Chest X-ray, AP view. Patient: 60 years old, sex M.
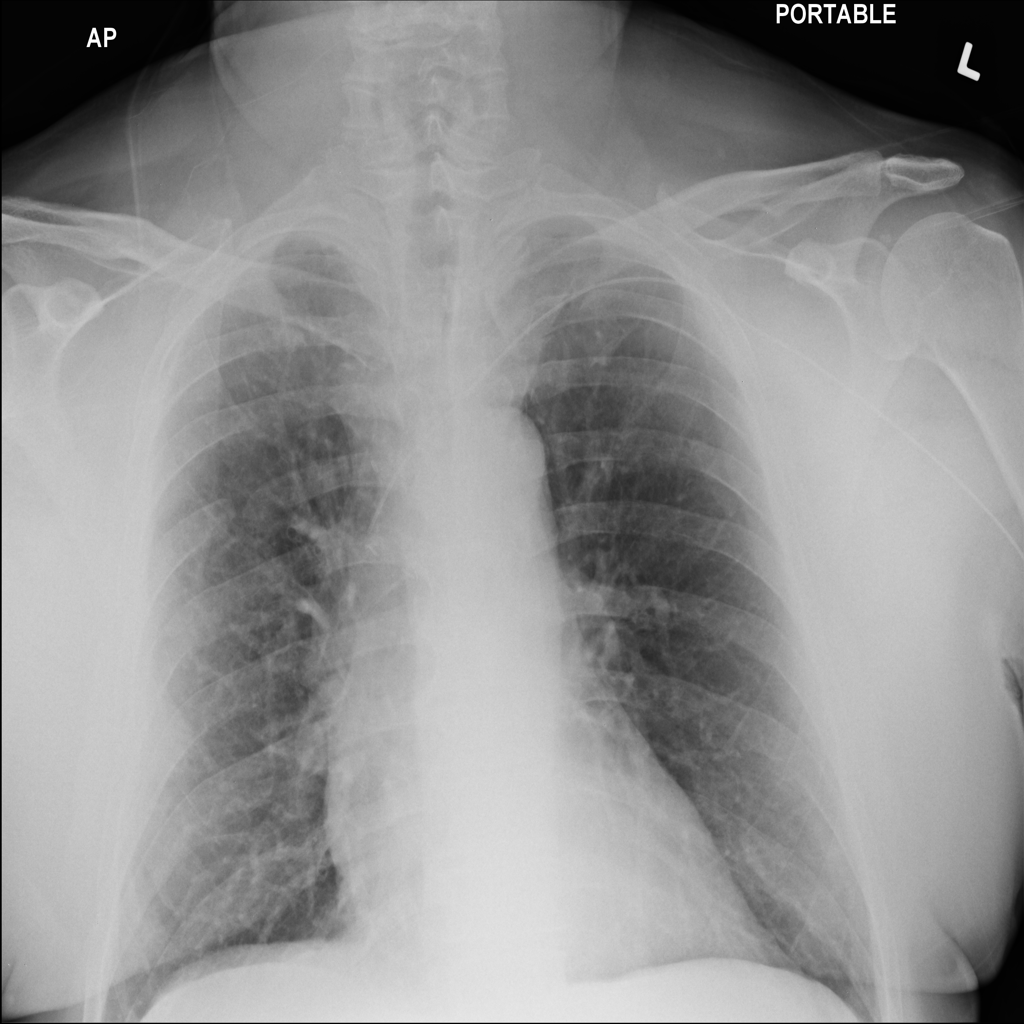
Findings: No Finding